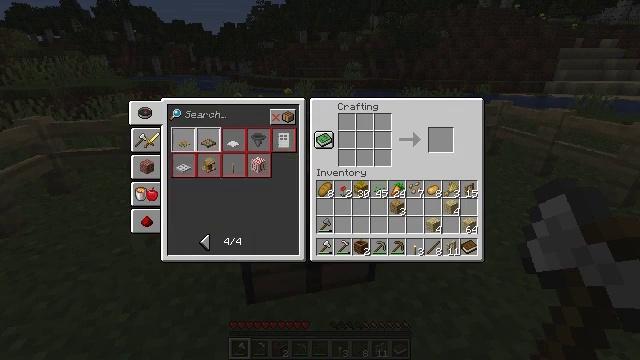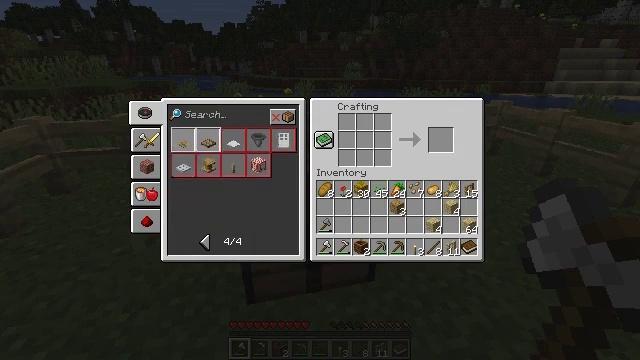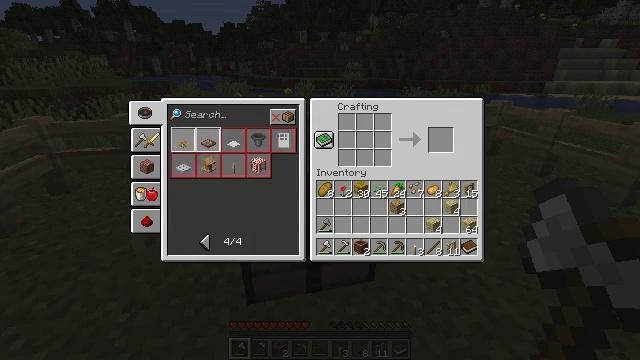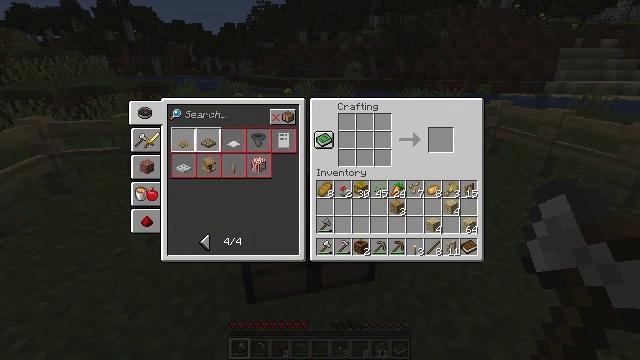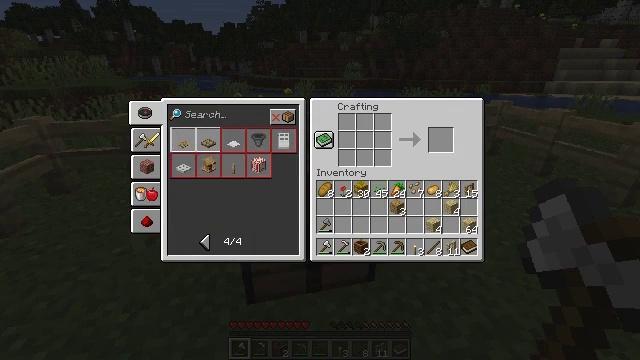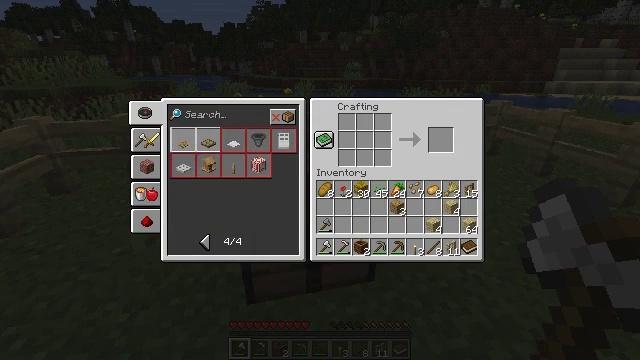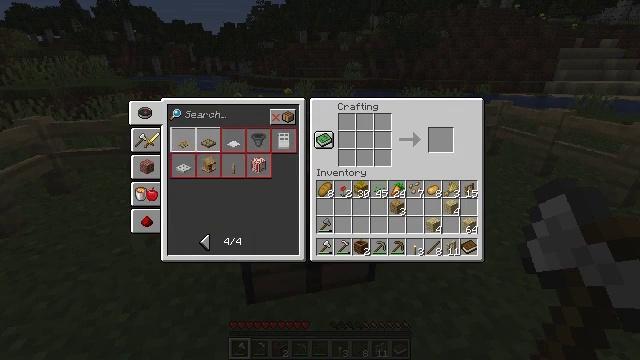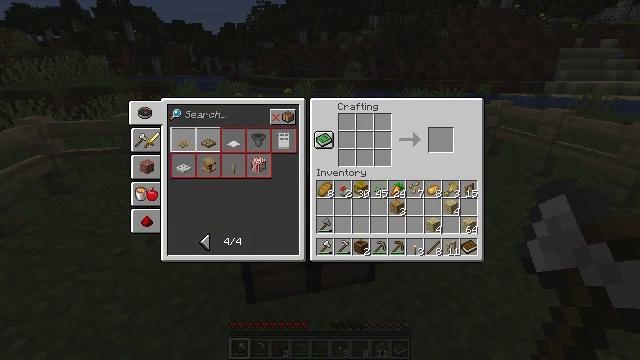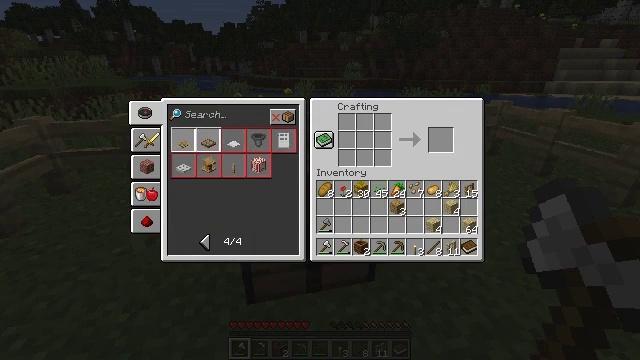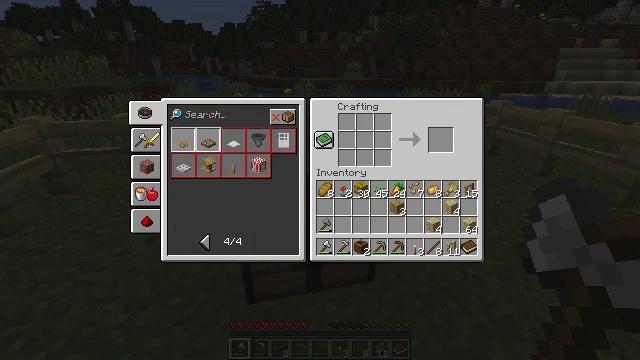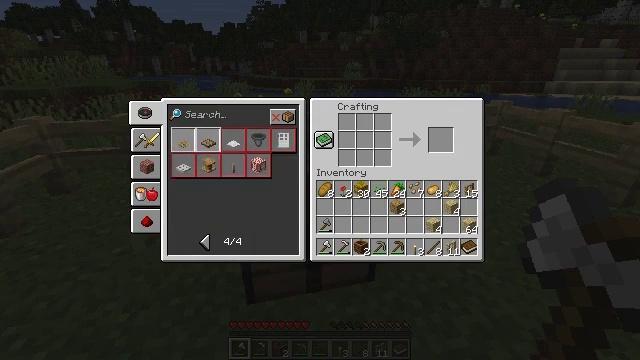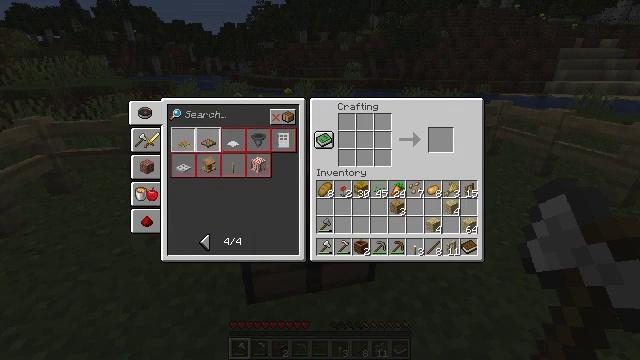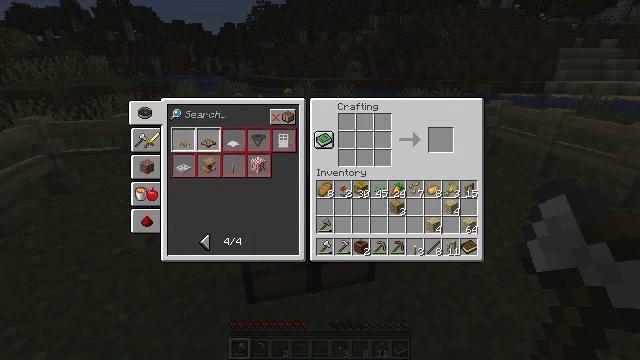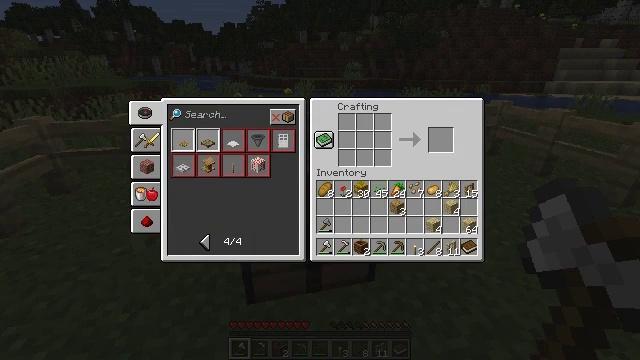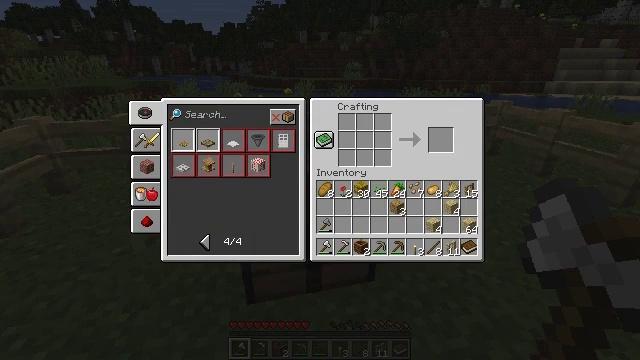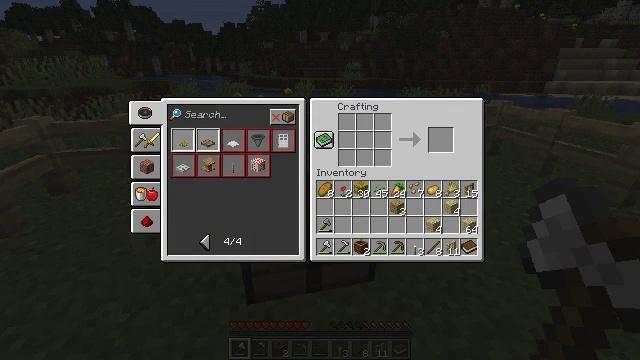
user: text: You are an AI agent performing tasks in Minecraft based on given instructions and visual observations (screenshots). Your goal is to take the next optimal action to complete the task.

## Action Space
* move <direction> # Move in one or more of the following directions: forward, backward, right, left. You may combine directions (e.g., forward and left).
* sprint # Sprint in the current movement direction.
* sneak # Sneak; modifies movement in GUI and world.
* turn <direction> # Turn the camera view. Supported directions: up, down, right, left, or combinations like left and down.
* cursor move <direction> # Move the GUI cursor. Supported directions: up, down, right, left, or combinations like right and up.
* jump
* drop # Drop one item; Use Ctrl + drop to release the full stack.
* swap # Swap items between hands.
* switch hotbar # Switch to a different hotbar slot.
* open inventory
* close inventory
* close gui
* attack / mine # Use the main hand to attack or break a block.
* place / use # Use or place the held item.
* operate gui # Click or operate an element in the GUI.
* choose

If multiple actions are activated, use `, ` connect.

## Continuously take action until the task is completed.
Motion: motion action
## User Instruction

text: Use the table to craft a birch fence gate.
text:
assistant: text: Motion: no_op
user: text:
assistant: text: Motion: no_op
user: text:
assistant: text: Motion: no_op
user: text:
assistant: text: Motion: no_op
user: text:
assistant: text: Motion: no_op
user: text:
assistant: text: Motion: no_op
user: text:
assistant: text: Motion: no_op
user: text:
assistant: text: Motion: no_op
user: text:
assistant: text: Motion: no_op
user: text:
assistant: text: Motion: cursor move up
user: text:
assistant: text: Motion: no_op
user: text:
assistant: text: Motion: no_op
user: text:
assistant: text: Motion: cursor move left and down
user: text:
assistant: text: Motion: cursor move left and down
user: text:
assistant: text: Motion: no_op
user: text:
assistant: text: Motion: no_op
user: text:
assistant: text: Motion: cursor move left
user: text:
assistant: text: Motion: no_op
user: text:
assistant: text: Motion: no_op
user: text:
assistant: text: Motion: no_op
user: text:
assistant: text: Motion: operate gui
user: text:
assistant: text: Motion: operate gui
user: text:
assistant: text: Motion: operate gui
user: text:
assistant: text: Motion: no_op
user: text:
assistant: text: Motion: no_op
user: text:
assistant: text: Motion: no_op
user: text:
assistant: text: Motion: no_op
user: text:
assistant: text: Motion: no_op
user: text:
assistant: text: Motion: operate gui
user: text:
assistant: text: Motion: operate gui